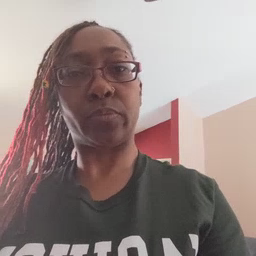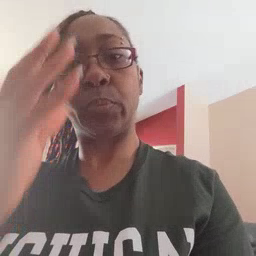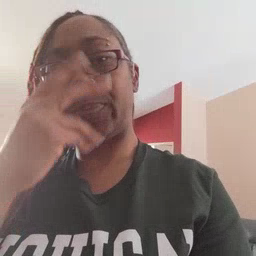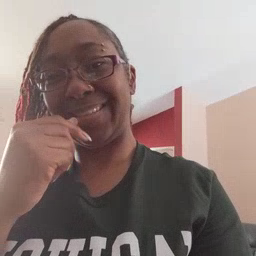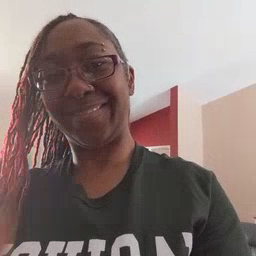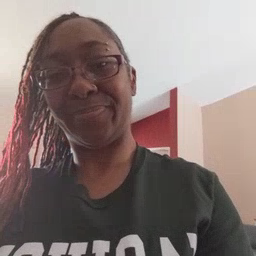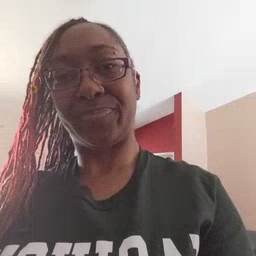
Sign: pretty